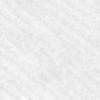
Label: no_change